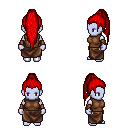
a pixel art fantasy rpg character, female body template, dark elf, purple skin, brown sleeveless shirt, robe skirt, red extra-long topknot hairstyle, leather bracers, four views (front, back, left, right), 2x2 character sprite sheet, small pixel art, hard edges, no anti-aliasing